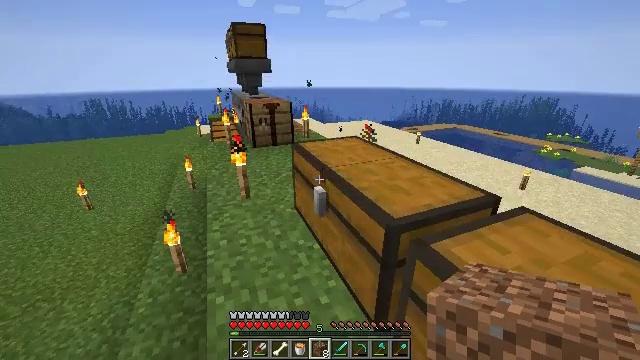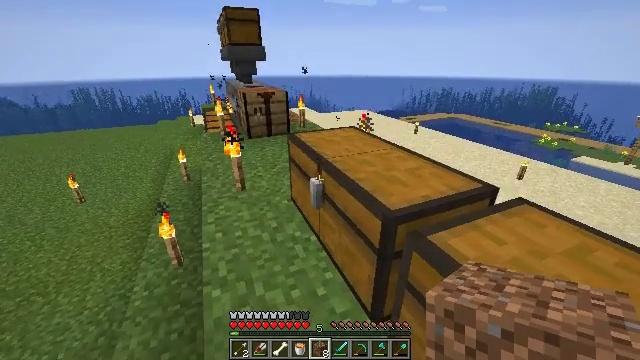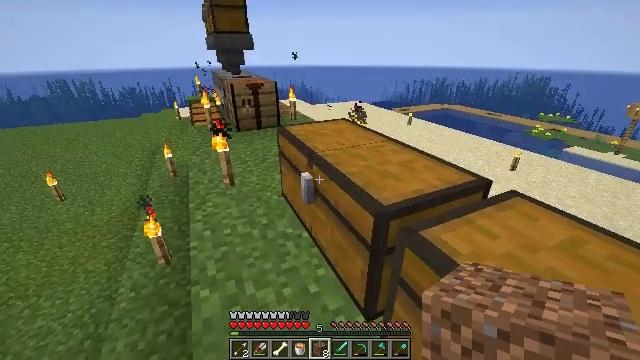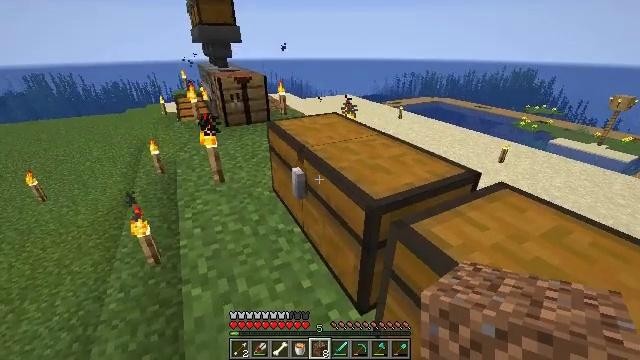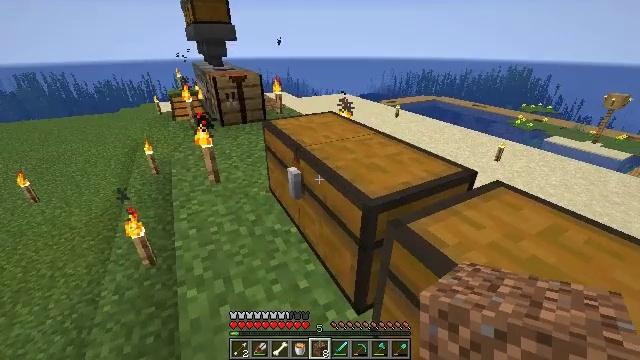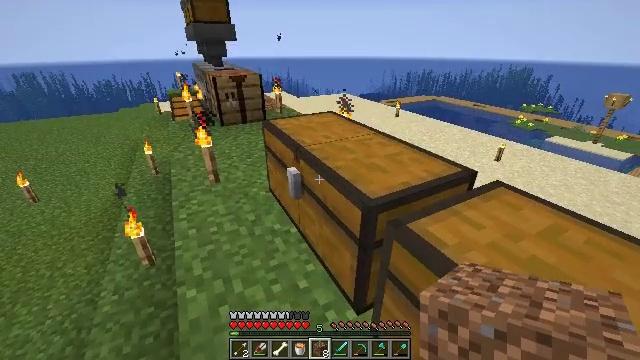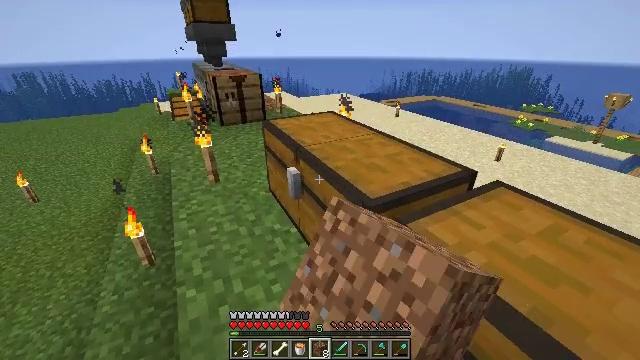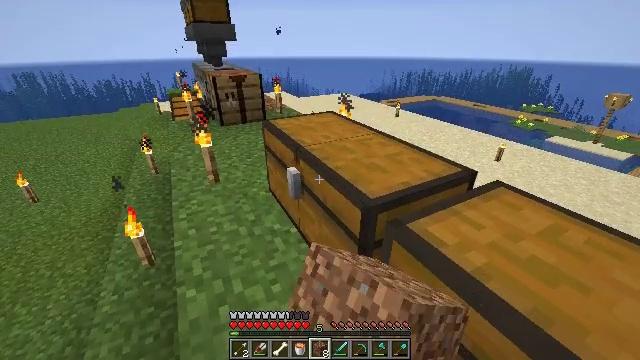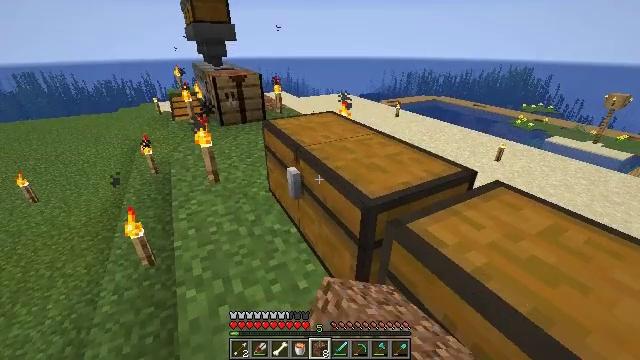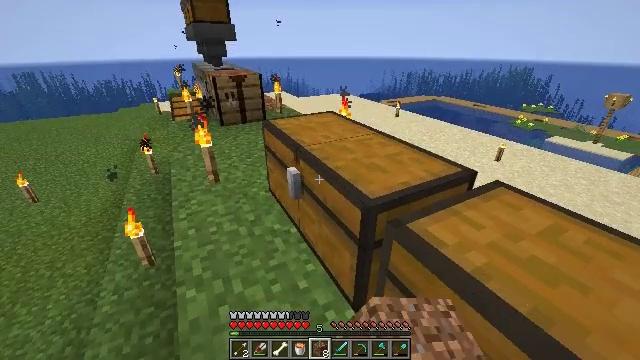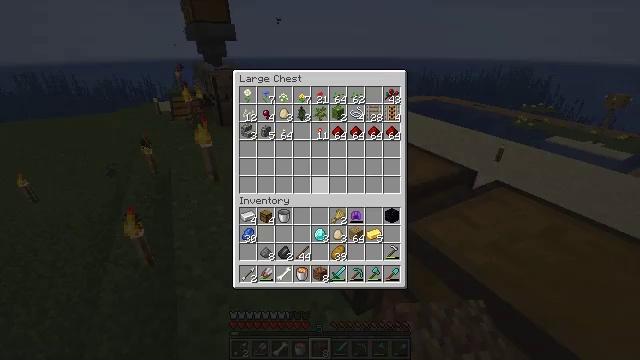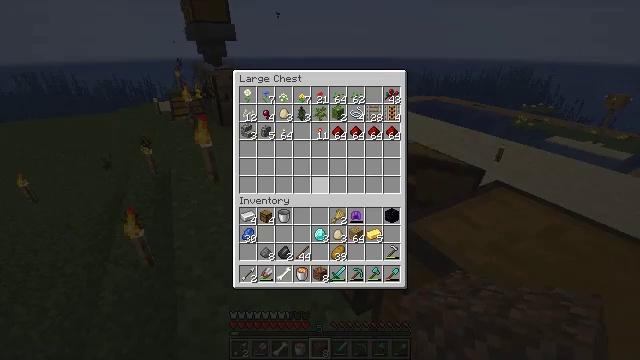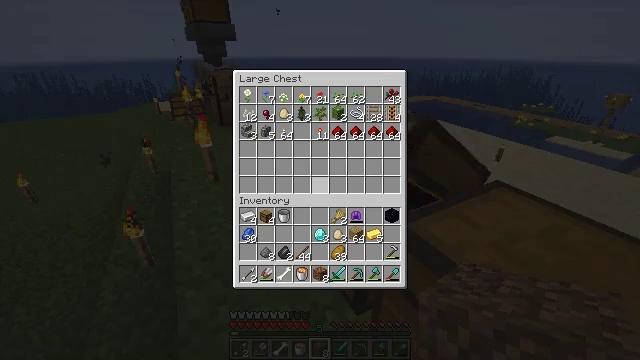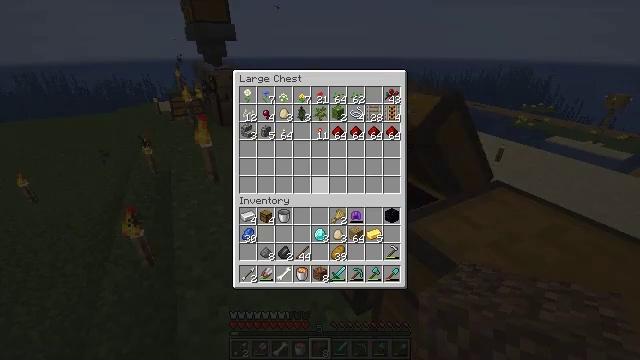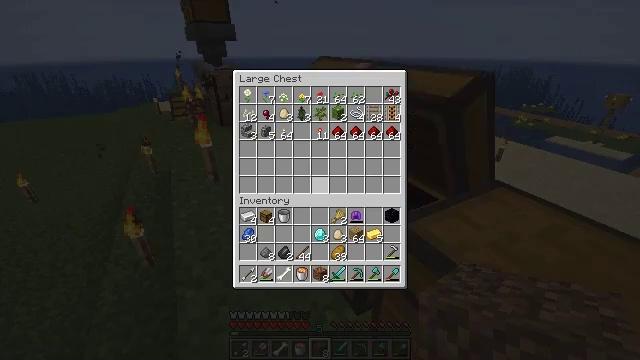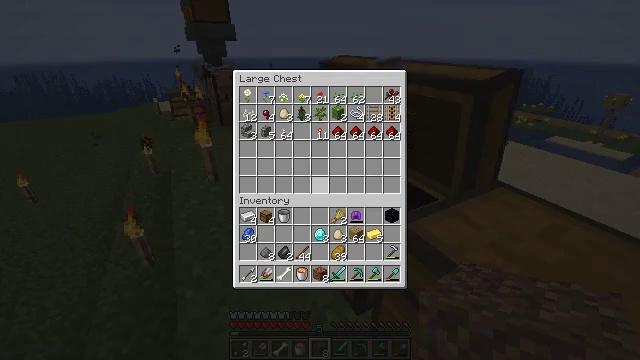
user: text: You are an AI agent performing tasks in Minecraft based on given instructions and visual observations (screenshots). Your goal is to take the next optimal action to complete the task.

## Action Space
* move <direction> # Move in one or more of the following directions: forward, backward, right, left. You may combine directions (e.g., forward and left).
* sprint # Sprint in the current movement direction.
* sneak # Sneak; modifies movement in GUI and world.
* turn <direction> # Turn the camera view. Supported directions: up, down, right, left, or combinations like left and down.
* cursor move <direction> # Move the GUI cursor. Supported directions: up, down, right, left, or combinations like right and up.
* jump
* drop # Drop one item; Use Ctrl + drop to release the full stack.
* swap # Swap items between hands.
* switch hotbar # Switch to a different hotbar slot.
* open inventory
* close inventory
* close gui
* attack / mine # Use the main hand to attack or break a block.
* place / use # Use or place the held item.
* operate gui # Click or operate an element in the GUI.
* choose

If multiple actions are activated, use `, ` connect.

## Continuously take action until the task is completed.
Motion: motion action
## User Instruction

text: Fill the crafting grid with redstone dust to get a redstone block.
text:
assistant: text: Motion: turn down
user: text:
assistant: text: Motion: turn right and down
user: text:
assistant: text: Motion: turn right and down
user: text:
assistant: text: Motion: no_op
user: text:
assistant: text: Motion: use / place
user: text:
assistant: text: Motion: use / place
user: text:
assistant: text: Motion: use / place
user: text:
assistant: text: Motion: use / place
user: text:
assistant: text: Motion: no_op
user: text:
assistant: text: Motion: open gui
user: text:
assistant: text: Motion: no_op
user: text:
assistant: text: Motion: no_op
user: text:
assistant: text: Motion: no_op
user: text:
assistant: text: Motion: no_op
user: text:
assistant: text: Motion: no_op
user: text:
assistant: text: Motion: no_op
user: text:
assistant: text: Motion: no_op
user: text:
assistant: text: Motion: no_op
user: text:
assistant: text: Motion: no_op
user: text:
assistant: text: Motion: no_op
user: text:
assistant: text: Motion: no_op
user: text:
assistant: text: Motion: no_op
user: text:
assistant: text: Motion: no_op
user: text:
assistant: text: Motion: no_op
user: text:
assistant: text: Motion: no_op
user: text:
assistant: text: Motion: close gui
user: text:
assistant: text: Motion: turn right and down
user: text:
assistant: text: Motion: turn right and down
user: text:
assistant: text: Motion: turn right and down
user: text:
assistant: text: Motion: turn right and down